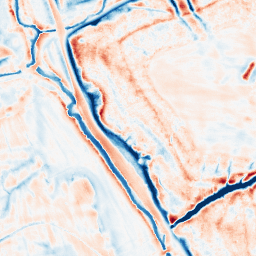
Category: edge_preserving
Decomposition family: bilateral
Decomposition parameters: d: 21
sigma_color: 75
sigma_space: 50
Upsampling method: sinc_hamming
Upsampling parameters: scale: 2
kernel_size: 16
Upsampling scale: 2